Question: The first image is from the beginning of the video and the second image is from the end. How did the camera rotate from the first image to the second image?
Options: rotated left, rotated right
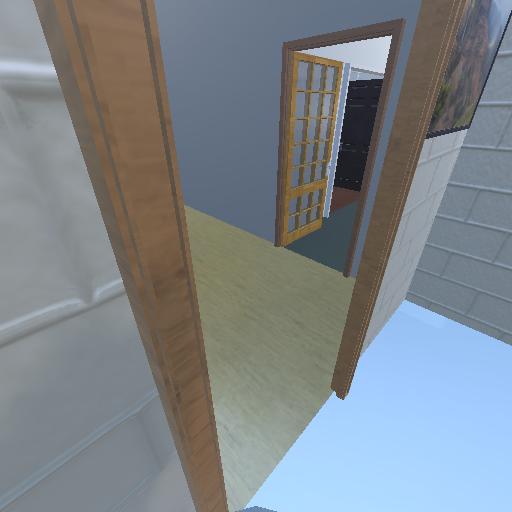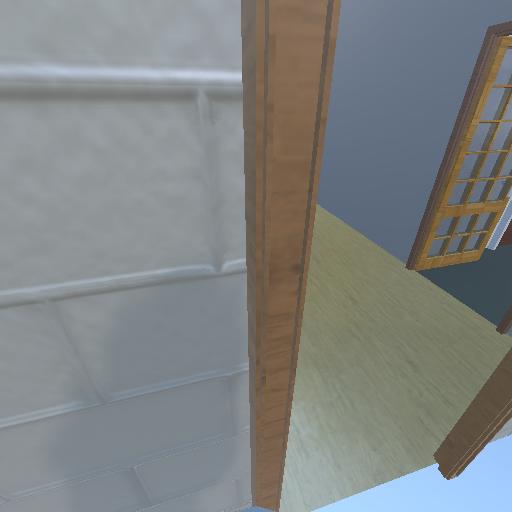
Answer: rotated left